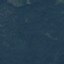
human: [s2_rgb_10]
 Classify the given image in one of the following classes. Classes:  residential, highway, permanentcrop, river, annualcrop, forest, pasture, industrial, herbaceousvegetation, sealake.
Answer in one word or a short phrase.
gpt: Forest